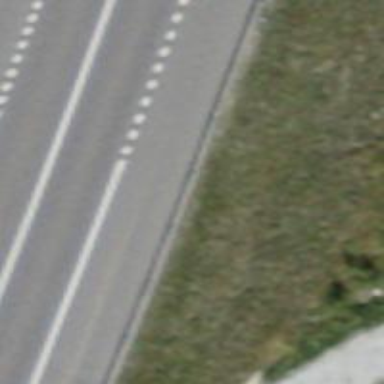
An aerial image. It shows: Primary link road with asphalt surface.